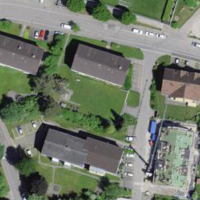
EUNIS habitat code: 54
Species observed at this site:
Lamium galeobdolon